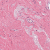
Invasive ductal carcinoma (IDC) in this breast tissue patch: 0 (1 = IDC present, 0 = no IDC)